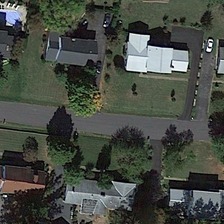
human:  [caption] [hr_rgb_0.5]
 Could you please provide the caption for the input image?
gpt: some buildings and green trees are in two sides of a road in a medium residential area .

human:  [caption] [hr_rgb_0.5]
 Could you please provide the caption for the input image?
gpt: some buildings and green trees are in two sides of a road in a medium residential area .

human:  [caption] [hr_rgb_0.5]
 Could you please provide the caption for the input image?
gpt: some buildings and green trees are in two sides of a road in a medium residential area .

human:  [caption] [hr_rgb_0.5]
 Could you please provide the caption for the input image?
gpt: some buildings and green trees are in two sides of a road in a medium residential area .

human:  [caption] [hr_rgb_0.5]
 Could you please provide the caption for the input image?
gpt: some buildings and green trees are in two sides of a road in a medium residential area .